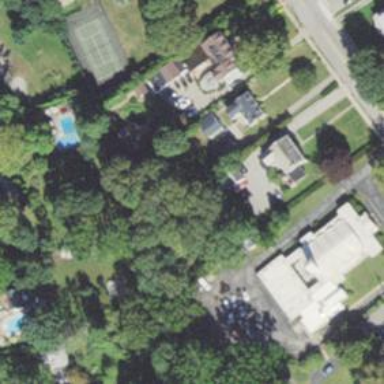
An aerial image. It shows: Residential driveway designated as service road.